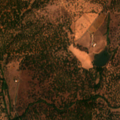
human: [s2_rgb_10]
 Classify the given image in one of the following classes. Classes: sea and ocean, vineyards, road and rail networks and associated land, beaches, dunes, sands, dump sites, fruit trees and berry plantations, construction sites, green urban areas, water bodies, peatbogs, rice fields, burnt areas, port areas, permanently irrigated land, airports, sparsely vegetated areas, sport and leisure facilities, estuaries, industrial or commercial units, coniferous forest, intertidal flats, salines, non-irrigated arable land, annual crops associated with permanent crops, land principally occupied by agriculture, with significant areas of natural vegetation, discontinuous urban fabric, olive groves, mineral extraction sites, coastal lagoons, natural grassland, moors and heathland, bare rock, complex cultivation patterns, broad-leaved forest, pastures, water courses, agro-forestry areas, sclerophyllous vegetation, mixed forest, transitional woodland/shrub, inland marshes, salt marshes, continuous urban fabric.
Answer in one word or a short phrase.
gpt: complex cultivation patterns, agro-forestry areas, broad-leaved forest